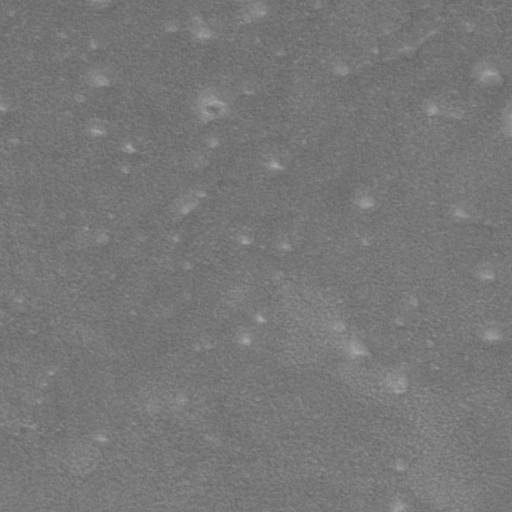
Classes present: Background